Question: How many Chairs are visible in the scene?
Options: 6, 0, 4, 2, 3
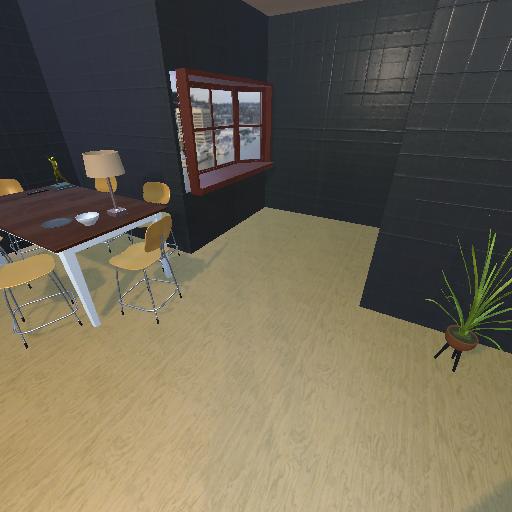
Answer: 6